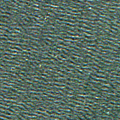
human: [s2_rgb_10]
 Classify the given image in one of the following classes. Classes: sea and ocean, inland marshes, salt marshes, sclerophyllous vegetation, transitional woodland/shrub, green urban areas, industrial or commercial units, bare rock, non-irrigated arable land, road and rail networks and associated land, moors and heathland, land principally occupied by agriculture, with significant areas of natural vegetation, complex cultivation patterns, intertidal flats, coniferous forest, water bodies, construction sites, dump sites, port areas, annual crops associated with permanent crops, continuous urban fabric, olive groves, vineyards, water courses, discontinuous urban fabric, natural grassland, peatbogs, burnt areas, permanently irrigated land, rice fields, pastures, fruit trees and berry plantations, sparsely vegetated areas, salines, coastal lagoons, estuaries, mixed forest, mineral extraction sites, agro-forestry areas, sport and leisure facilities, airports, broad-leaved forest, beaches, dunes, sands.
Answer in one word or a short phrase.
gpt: sea and ocean